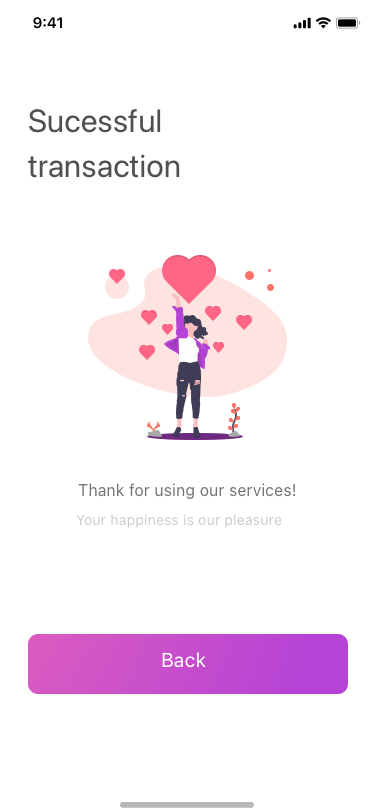
Text in this UI design:
Sucessful
transaction
Thank for using our services!
Your happiness is our pleasure
Back